Aerial crown-view tile of a tropical tree (Barro Colorado Island, Panama), acquired 20250715:
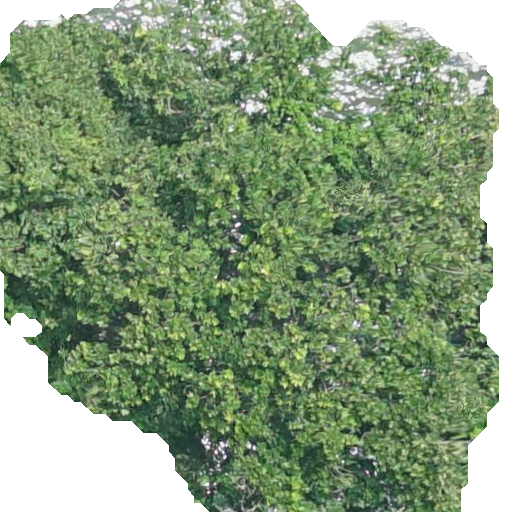
Species: Anacardium excelsum
GBIF accepted scientific name: Anacardium excelsum
Crown area: 354.028 m²